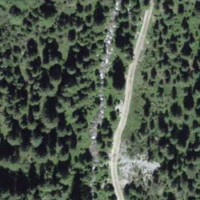
EUNIS habitat code: 43
Species observed at this site:
Asplenium viride
Phyteuma orbiculare